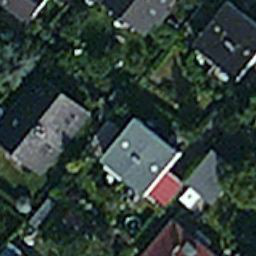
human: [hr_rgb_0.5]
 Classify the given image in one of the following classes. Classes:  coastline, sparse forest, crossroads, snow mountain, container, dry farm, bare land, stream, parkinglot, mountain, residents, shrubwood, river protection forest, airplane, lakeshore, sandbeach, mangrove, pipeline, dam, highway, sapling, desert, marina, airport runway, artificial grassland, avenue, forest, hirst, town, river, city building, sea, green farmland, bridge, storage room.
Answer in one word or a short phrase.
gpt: residents